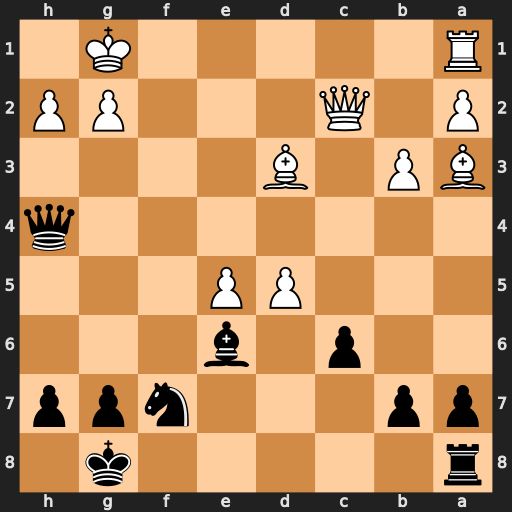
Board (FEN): r5k1/pp3npp/2p1b3/3PP3/7q/BP1B4/P1Q3PP/R5K1
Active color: b
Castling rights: -
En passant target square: -
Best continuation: Qd4+ Kf1 Qxa1+